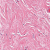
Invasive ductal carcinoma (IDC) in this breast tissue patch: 0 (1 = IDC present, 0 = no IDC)